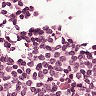
Metastatic tissue present: no